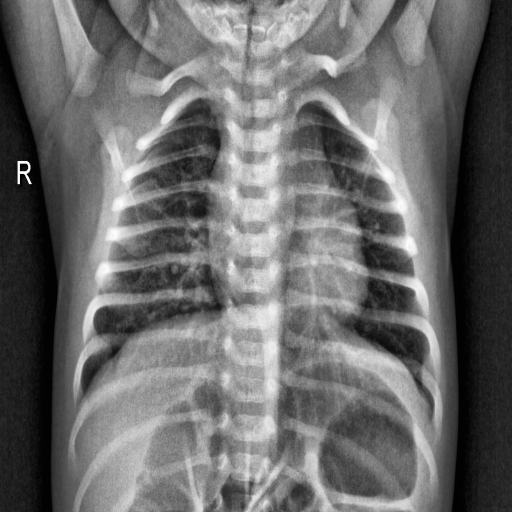
Finding: NORMAL